Question: The image logo needs to go in the empty list item slot in the top left, beside the Work list item slot

This is what I have now...
'''
<div class="navbar navbar-fixed-top">
<div class="navbar-inner">
<div class="container">
<ul class="nav">
<li class="active">
<a class="brand" href="index.php"><div style="width: 130px; height: 20px; background: url('/images/rsz_logo.jpg') no-repeat left center;"><img src="/images/logo.png"></div></a>
</li>
</ul>
<ul class="nav">
<li><a href="services.php">Work</a></li>
</ul>
'''
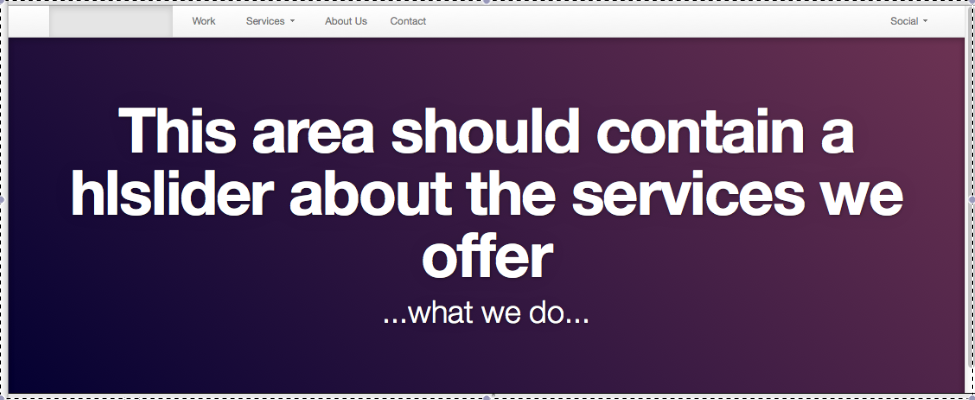
Answer: Any reason it has to be in a list item? if not try the following.
'''
<div class="navbar navbar-fixed-top">
<div class="navbar-inner">
<div class="container">
<ul class="nav">
<li><a href="services.php">Work</a></li>
</ul>
<a class="pull-left" href="index.php"><img src="/images/logo.png" alt="Home"></a>
'''